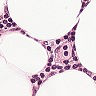
Metastatic tissue present: no